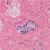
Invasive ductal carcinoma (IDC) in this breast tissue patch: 0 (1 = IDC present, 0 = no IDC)